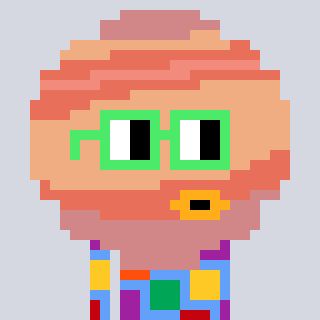
a pixel art character with square light green glasses, a jupiter-shaped head and a blue-colored body on a cool background